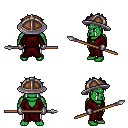
a pixel art fantasy rpg character, male body template, orc, green skin, red robe, white pants, raven bedhead hairstyle, chain helm, metal gloves, spear, four views (front, back, left, right), 2x2 character sprite sheet, small pixel art, hard edges, no anti-aliasing